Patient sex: M
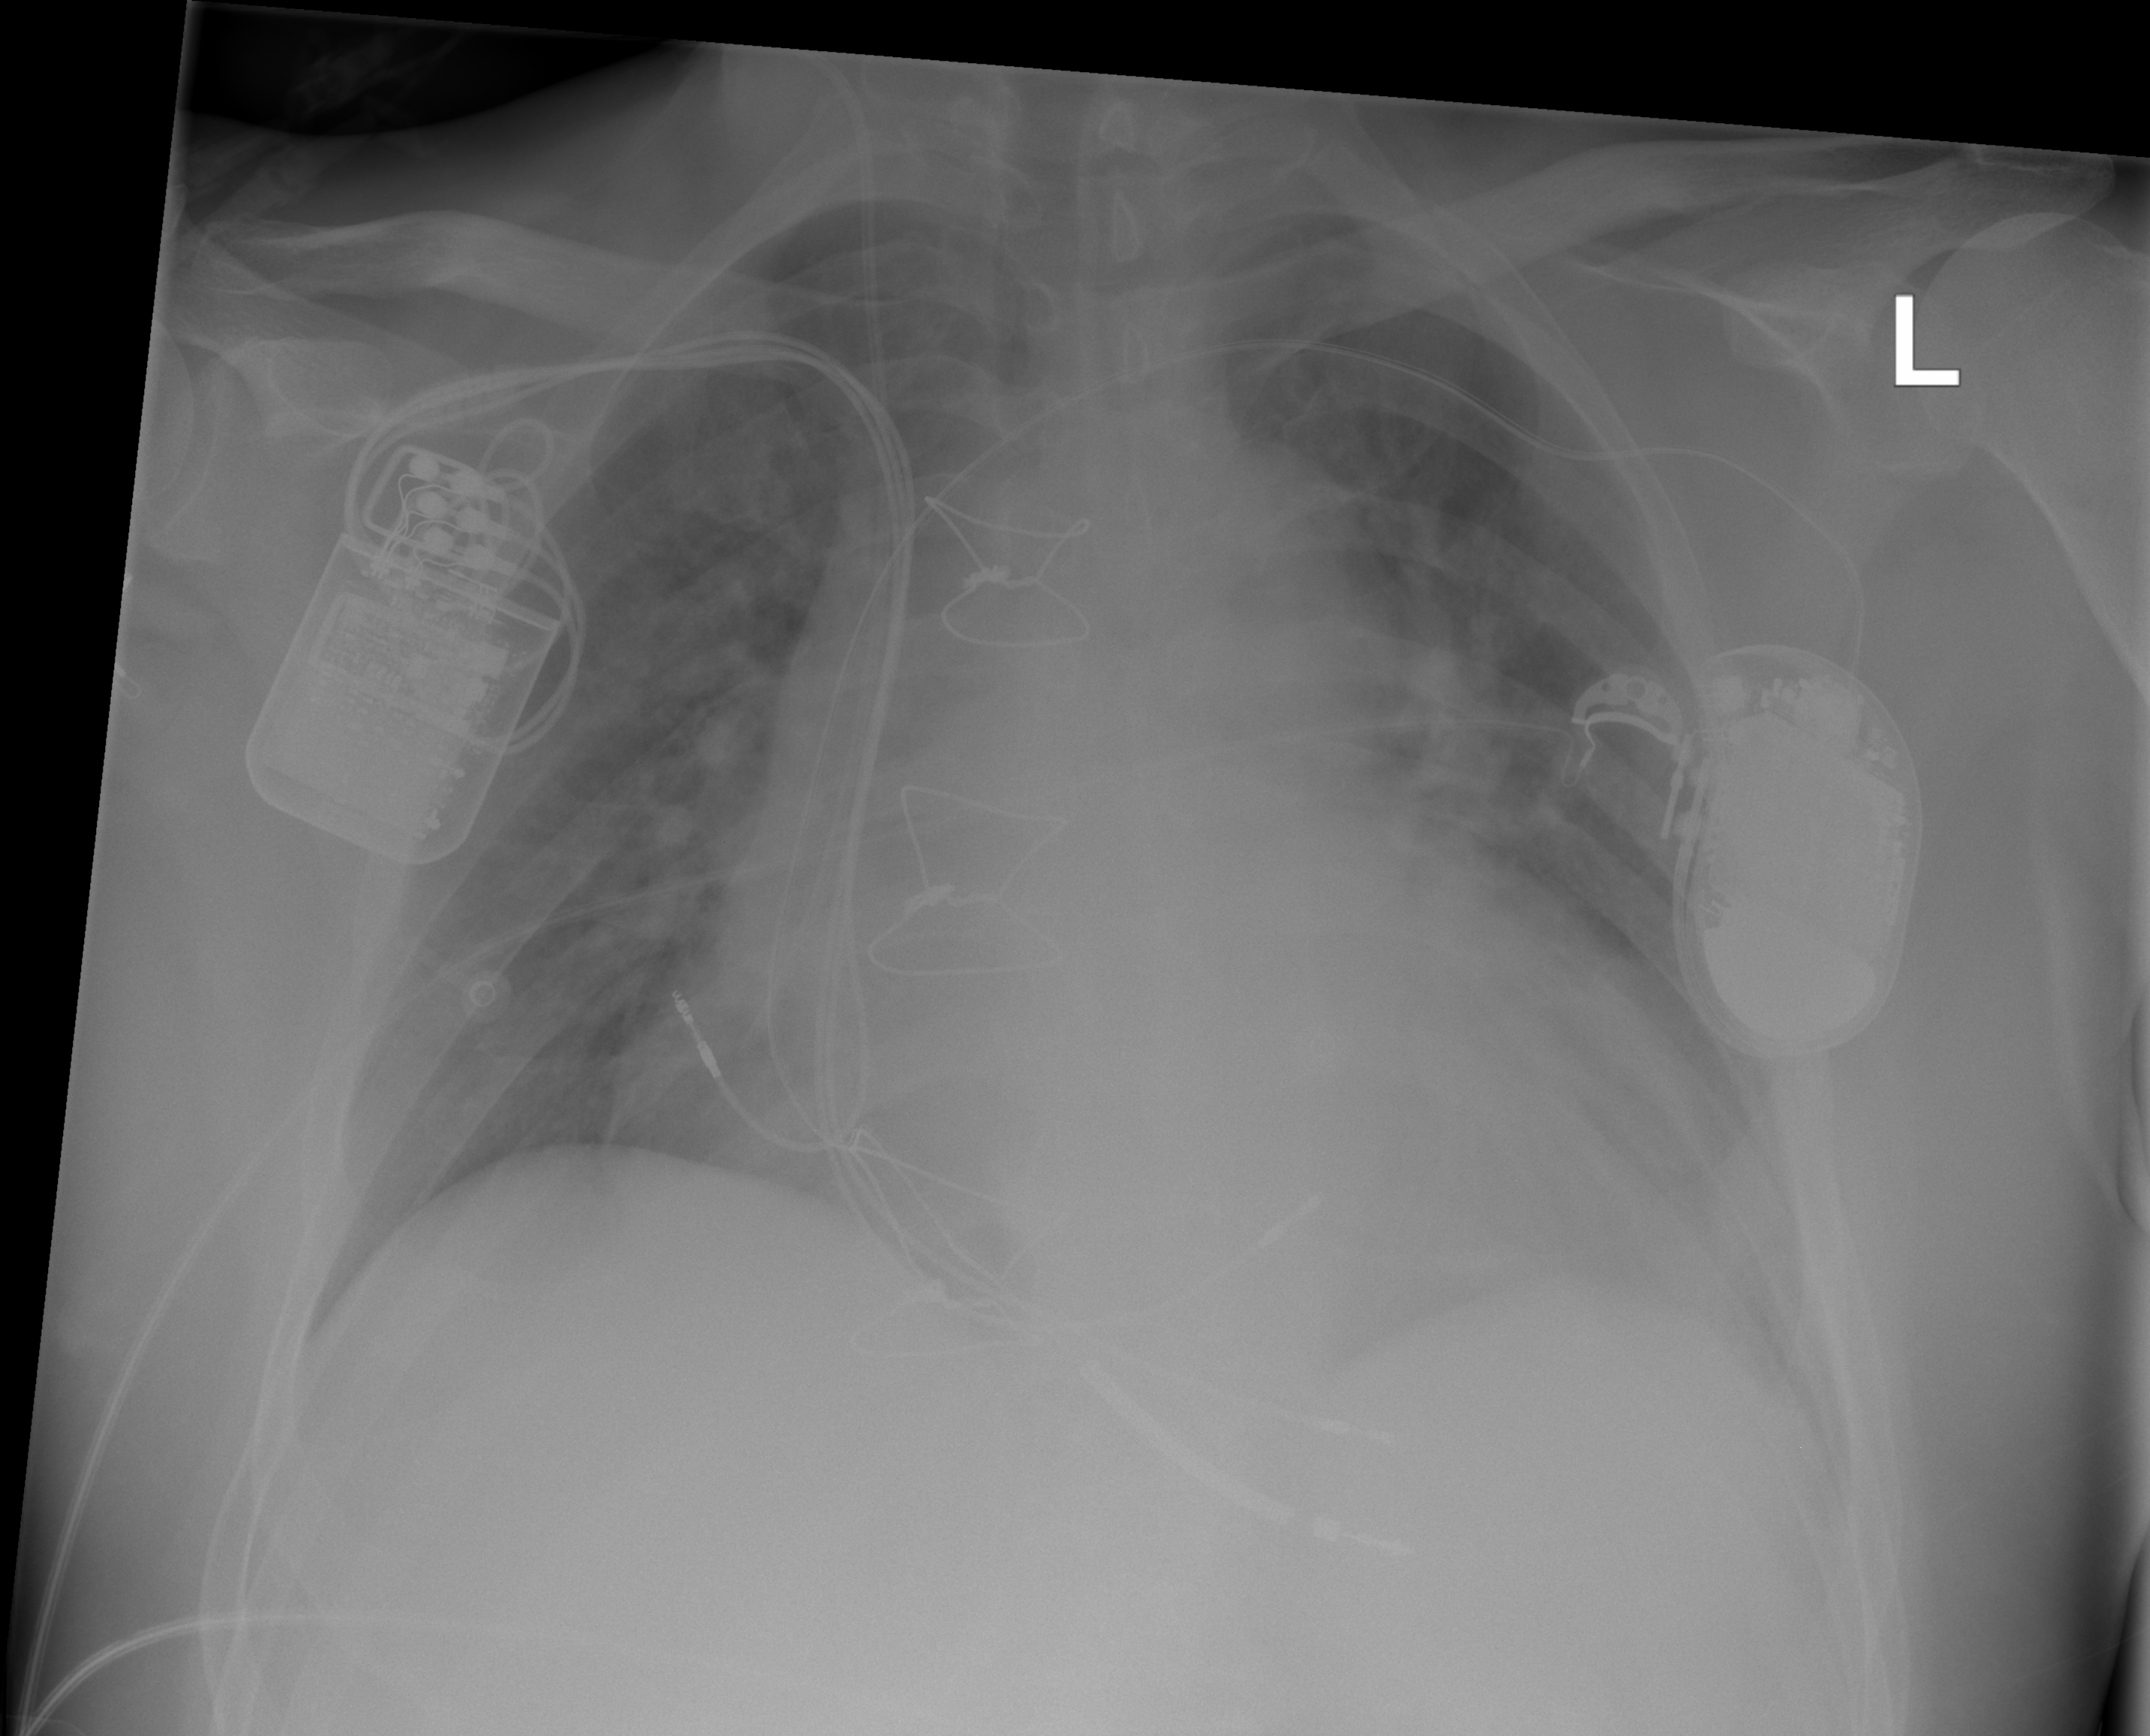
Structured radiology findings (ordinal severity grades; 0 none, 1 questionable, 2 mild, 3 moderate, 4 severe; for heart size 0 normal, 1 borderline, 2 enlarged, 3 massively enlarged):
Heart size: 3
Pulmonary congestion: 0
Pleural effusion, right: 0
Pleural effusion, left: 1
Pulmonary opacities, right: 0
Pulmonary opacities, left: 0
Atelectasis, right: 0
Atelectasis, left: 2